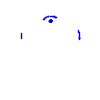
Particle: kaon